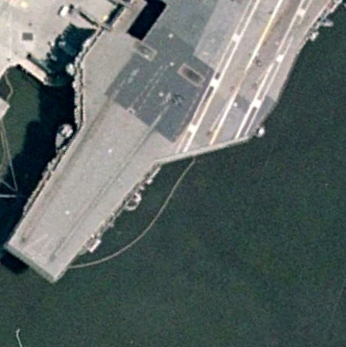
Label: KittyHawk-class_aircraft_carrier